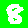
Digit: 8